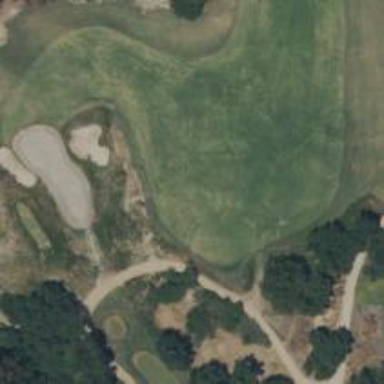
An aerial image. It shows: Golf hole.